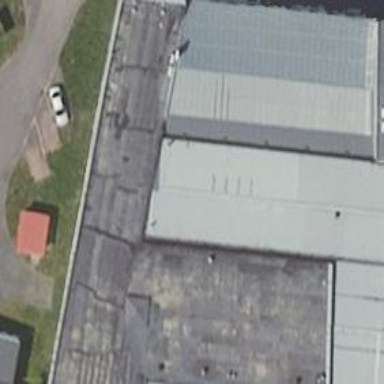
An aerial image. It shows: Furniture shop.